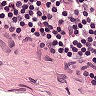
Metastatic tissue present: no